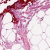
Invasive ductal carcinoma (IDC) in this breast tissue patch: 0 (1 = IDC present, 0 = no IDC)